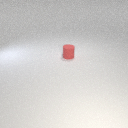
small red rubber cylinder